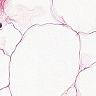
Metastatic tissue present: no